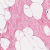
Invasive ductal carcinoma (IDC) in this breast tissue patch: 0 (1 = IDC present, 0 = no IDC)